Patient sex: M
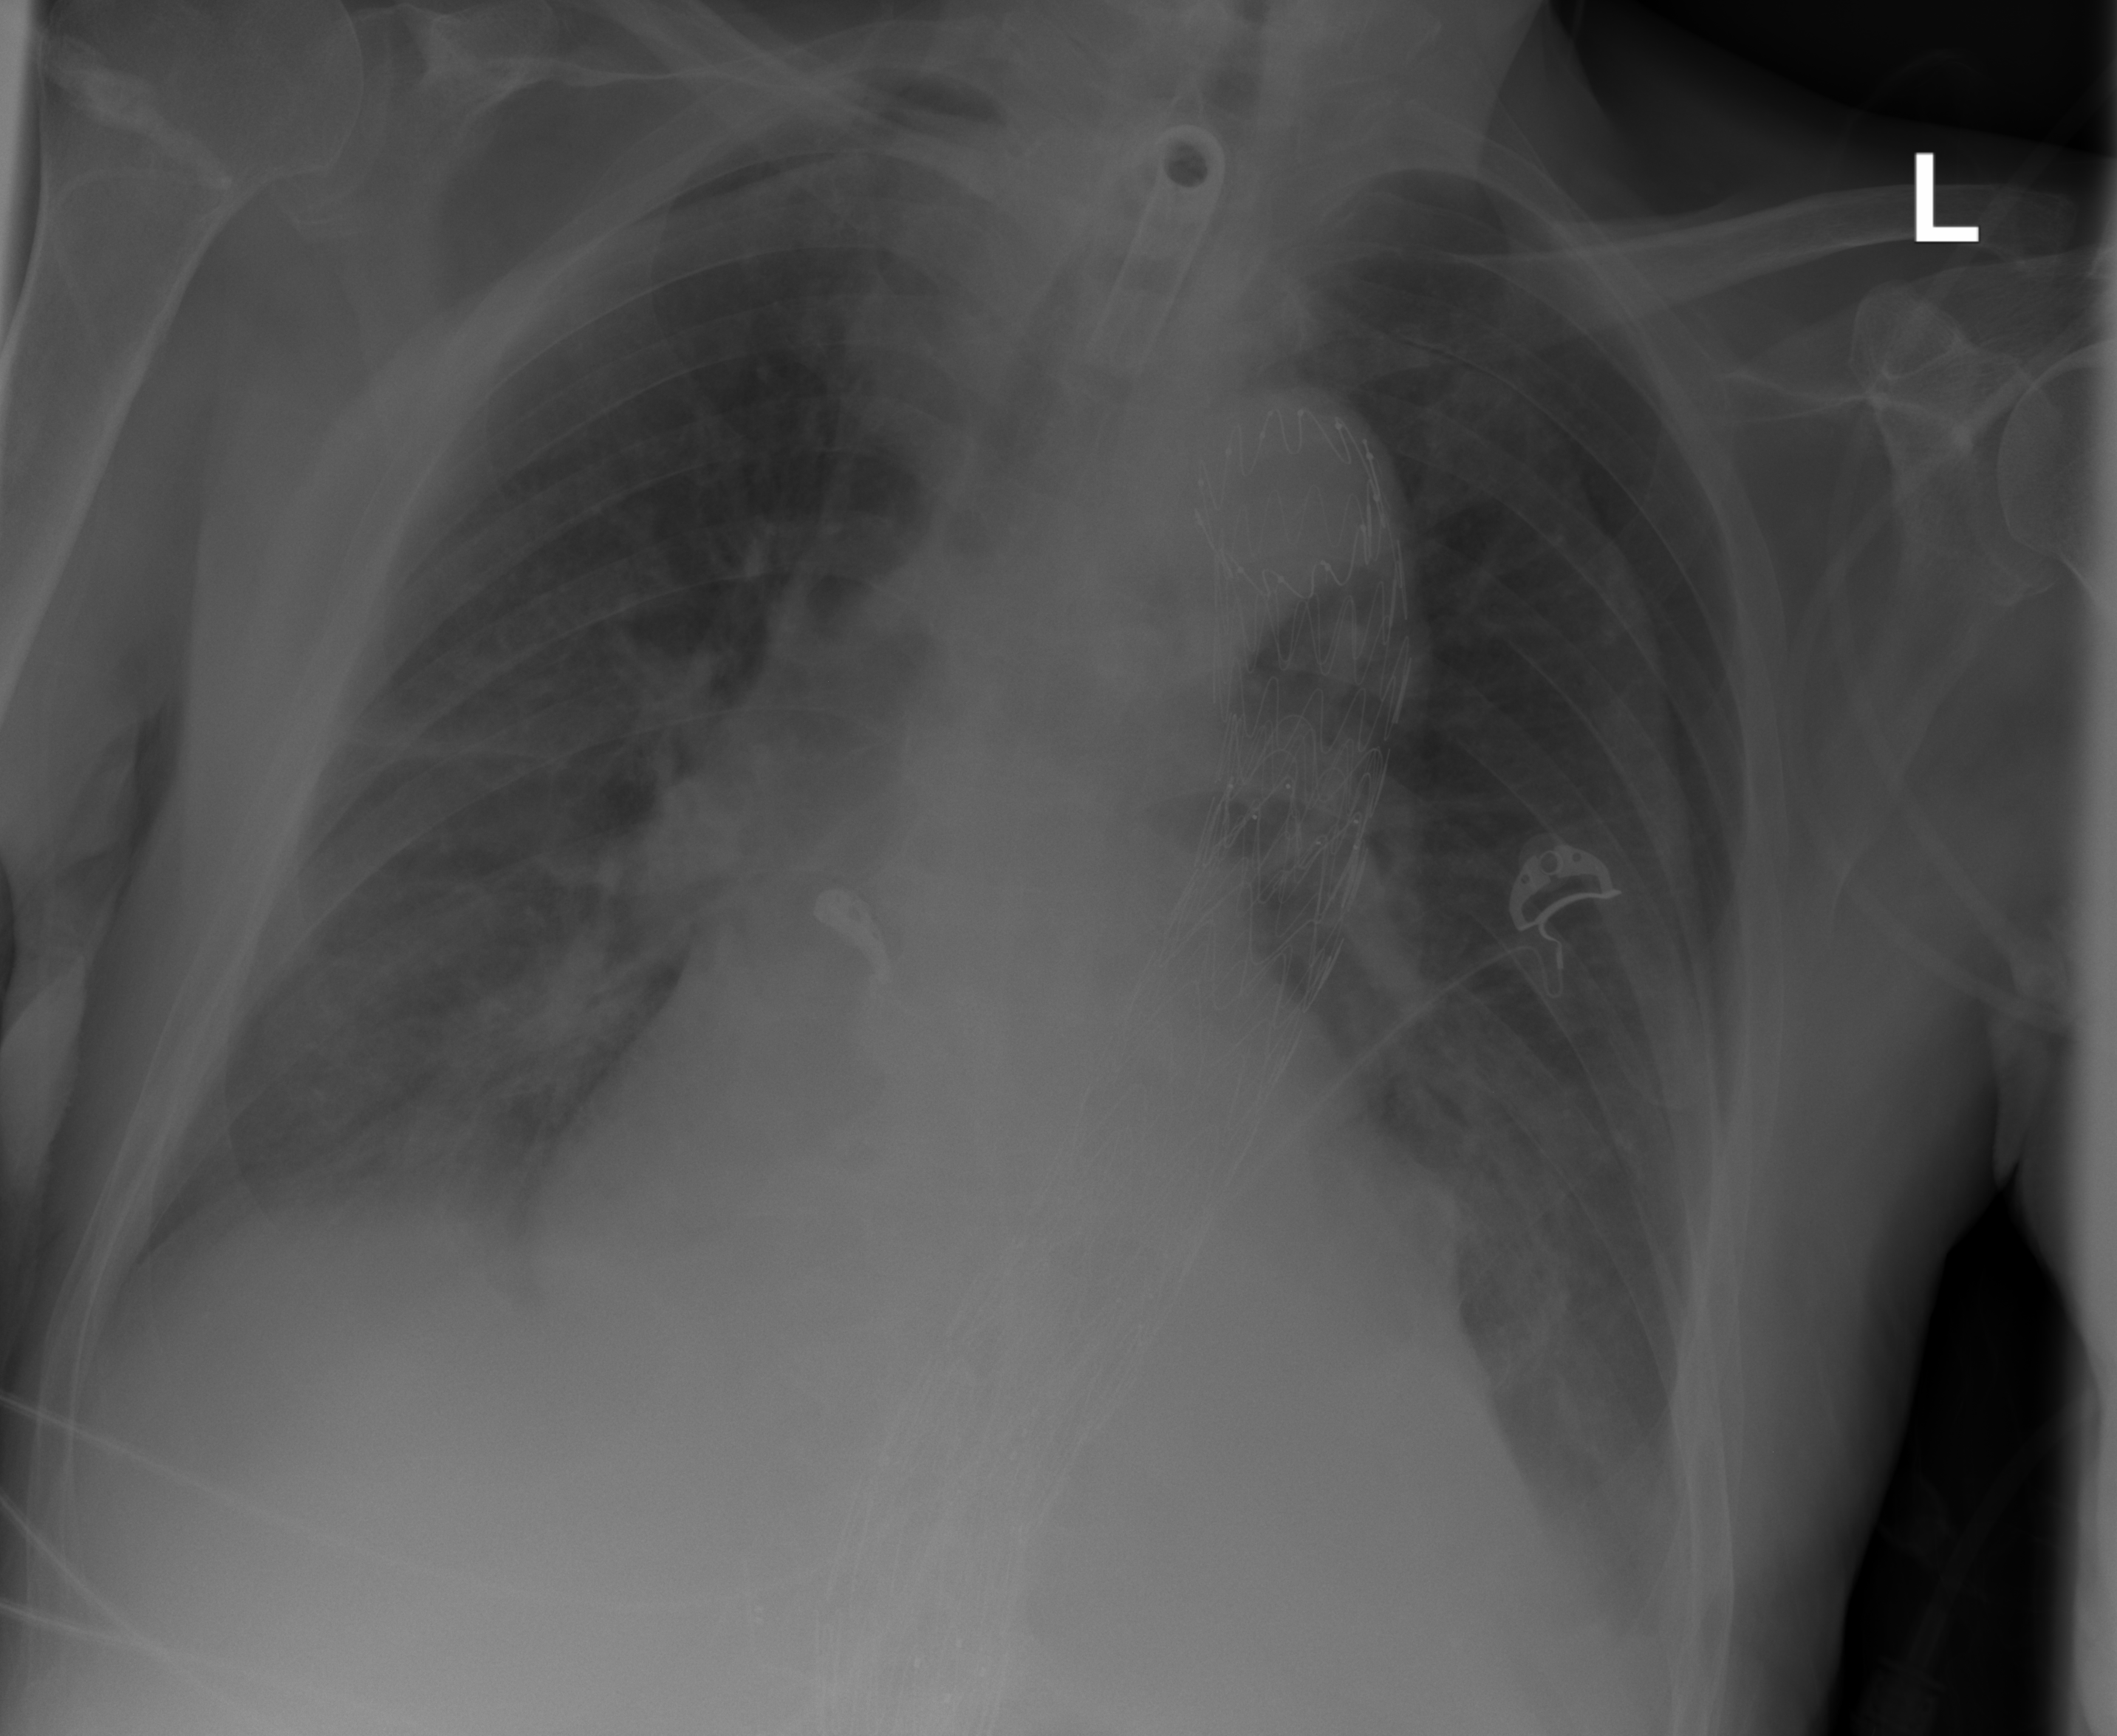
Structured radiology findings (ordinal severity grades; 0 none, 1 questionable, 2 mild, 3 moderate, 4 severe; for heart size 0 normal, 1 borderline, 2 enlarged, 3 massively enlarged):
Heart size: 2
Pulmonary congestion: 2
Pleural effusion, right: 2
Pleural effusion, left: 2
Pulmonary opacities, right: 0
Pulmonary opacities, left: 0
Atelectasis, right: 2
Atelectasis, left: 0